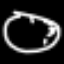
Label: clock